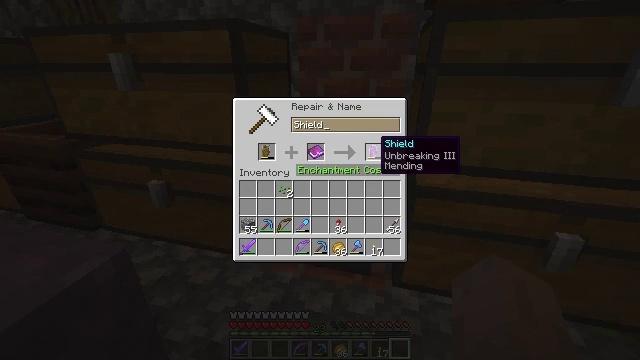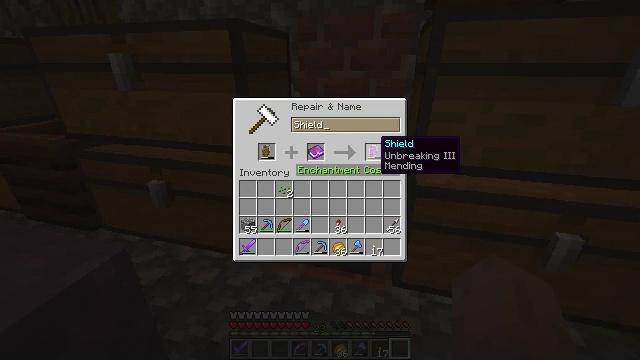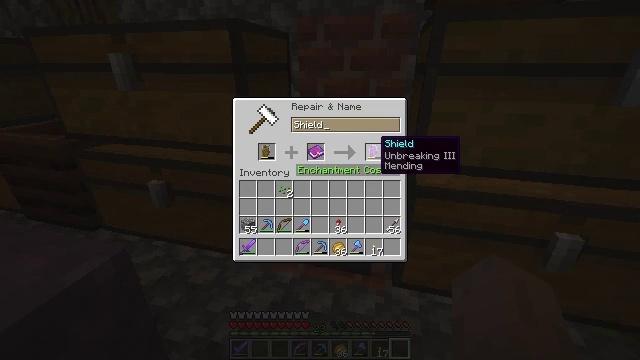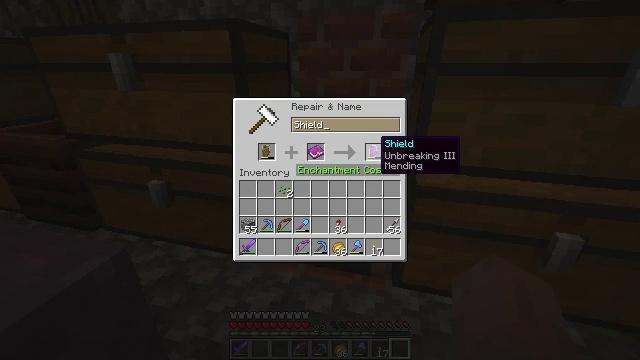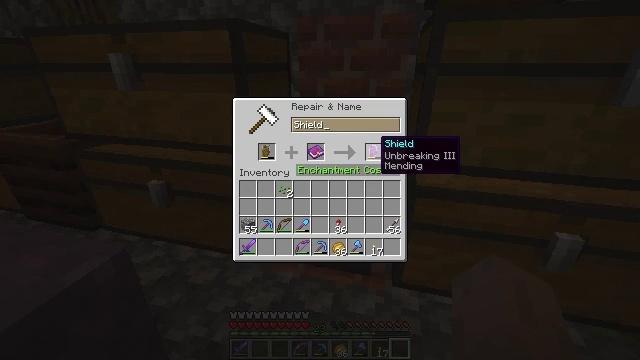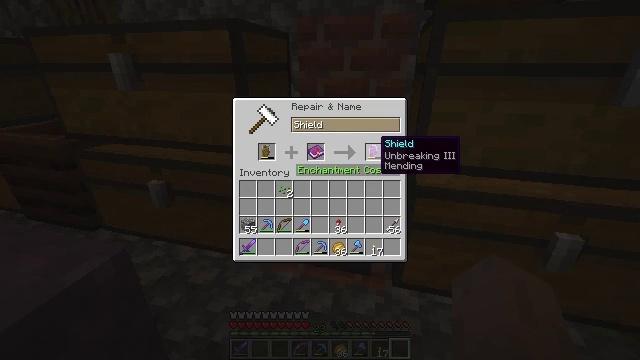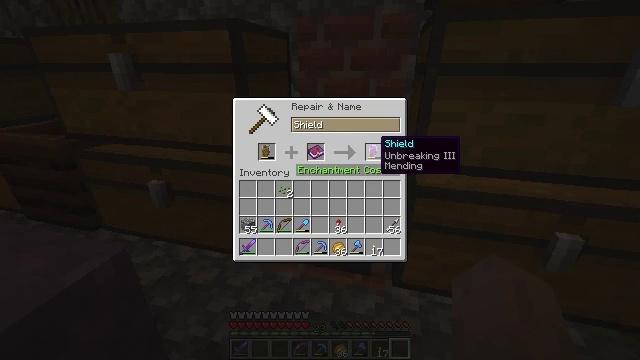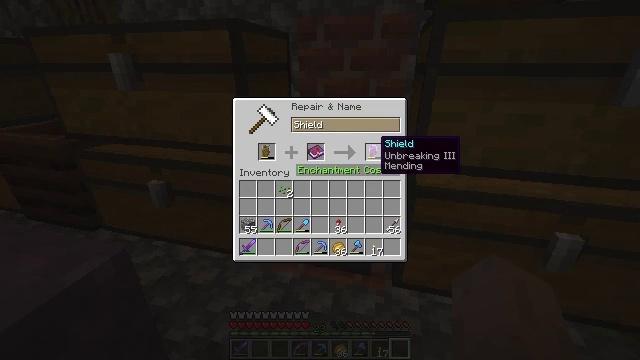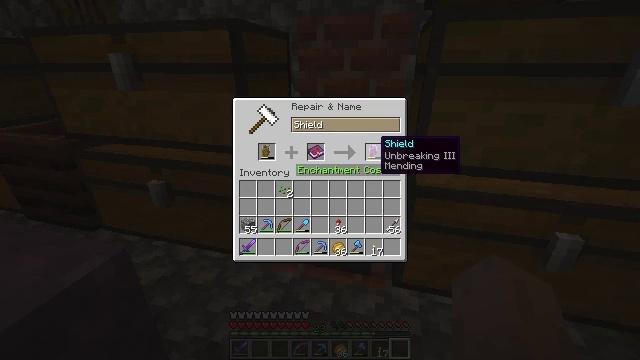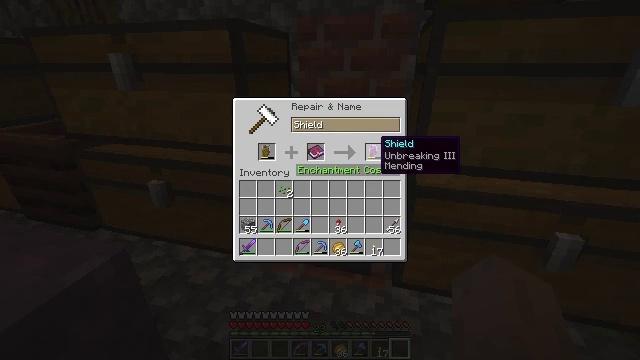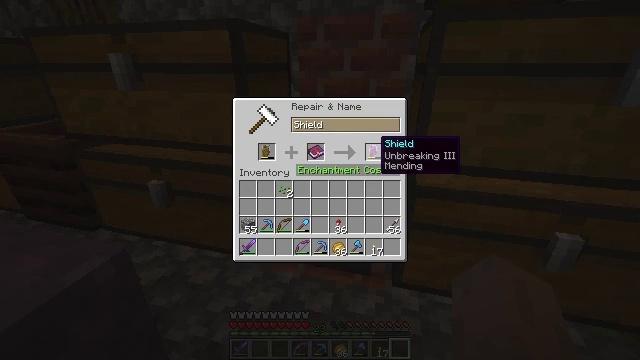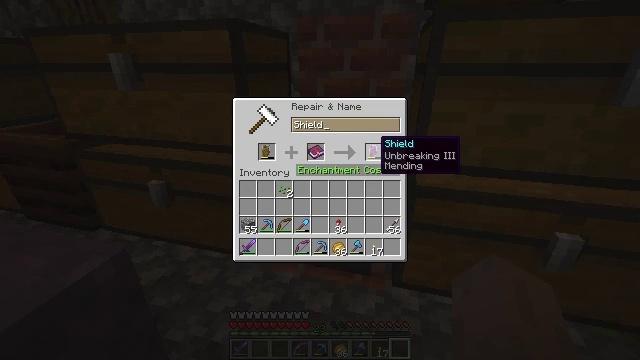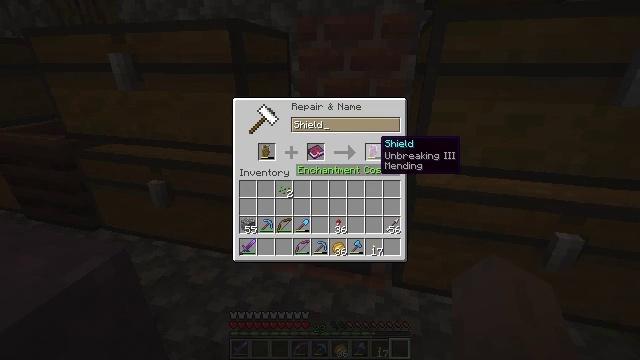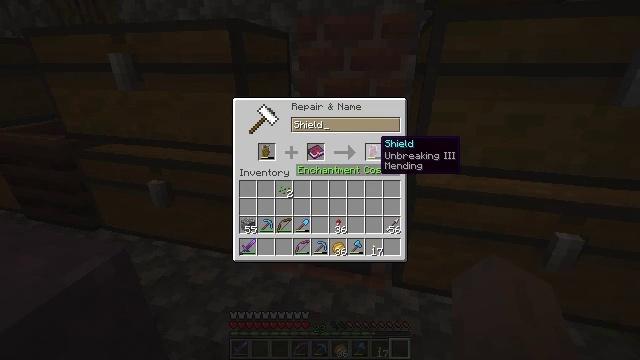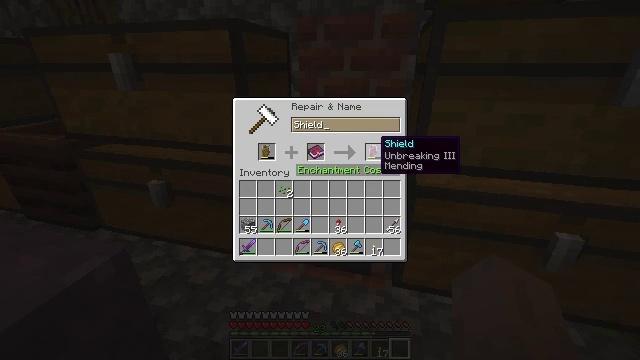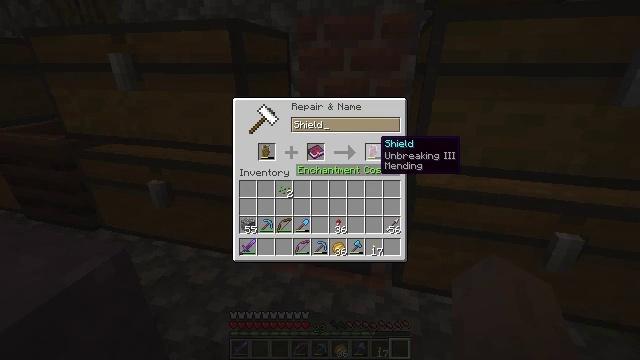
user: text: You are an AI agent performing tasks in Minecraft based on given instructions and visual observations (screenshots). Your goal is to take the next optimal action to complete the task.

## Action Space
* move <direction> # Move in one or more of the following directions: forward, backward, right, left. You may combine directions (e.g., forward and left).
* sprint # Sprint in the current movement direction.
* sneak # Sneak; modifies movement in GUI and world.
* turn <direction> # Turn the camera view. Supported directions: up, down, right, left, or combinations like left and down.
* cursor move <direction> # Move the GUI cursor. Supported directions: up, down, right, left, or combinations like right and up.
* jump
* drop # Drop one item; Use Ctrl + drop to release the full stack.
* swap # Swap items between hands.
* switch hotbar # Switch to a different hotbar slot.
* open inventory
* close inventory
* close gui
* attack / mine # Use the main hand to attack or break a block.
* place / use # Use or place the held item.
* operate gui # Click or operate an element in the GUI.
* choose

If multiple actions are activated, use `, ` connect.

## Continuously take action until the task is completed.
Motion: motion action
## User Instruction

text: Get the white banner into your inventory.
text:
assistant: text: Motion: no_op
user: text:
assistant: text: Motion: no_op
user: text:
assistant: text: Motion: no_op
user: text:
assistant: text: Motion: no_op
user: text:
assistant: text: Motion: no_op
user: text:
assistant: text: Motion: no_op
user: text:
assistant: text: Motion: no_op
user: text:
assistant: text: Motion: no_op
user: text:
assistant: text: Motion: no_op
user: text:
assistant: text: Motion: no_op
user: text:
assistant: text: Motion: no_op
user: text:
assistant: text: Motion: no_op
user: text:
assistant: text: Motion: no_op
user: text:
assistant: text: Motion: no_op
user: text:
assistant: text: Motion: no_op
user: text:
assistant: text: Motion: no_op
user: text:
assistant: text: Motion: no_op
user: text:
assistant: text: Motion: no_op
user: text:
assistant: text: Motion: no_op
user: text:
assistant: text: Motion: no_op
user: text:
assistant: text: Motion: no_op
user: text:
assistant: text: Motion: no_op
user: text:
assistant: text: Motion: no_op
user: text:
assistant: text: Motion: no_op
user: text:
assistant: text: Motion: operate gui
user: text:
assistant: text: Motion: operate gui
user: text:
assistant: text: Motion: cursor move down
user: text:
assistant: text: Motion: cursor move down
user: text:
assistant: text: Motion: cursor move down
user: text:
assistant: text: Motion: no_op